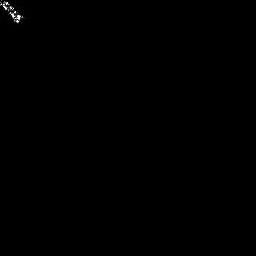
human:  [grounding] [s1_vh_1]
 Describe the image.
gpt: In the satellite image, there is  <ref>1 small ship </ref> <box>[[0, 0, 8, 8, 0]]</box> located at top left.